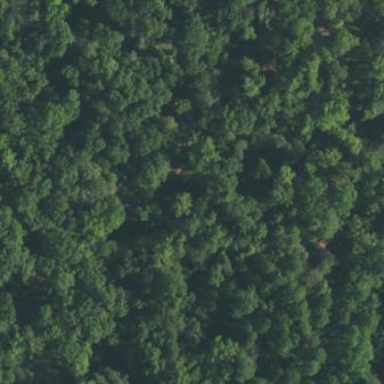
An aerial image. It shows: Semi-deciduous forest mainly consisting of broadleaved trees.